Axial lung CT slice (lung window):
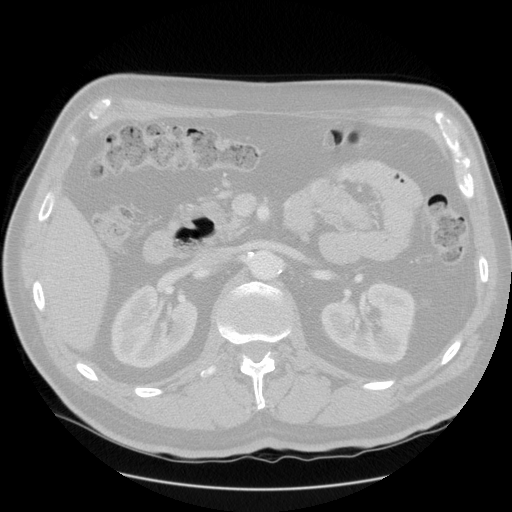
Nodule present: no